Interaction volume radius: 10 \u00c5
Interaction volume height: 20 \u00c5
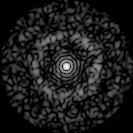
Disorder parameter: 0.8181